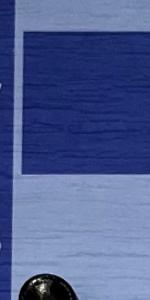
Label: Empty